Question: I am trying to create an MDX query to calculate the top selling stores for a territory, then subtotal the territory.
I have used the TOPCOUNT function with the GENERATE function to create a SET for the Top Locations, however I am having real trouble trying to sub total each territory.
My MDX is as follows:
'''
WITH SET [TopLocationsPerTerritory] AS
GENERATE(
Except ([Locations].[Territory].MEMBERS, [Locations].[Territory].[All]),
TOPCOUNT(
{[Locations].[Territory].CurrentMember} * Except ([Locations].[Location Hierarchy].[Location].MEMBERS,[Locations].[Location Hierarchy].[Location].[All]),
5,
[Measures].[SLS ($)]
)
)
SELECT {
[Measures].[SLS YTD ($)],
[Measures].[SbD BUD SLS YTD ($)],
[Measures].[SbD BUD v ACT SLS YTD VAR %],
[Measures].[SLS LFL YTD %],
[Measures].[SLS GP YTD ($)],
[Measures].[SbD BUD GP YTD ($)],
[Measures].[SbD BUD v ACT GP YTD VAR %],
[Measures].[SLS LFL GP YTD %],
[Measures].[SLS ($)],
[Measures].[SbD BUD GP ($)],
[Measures].[SbD BUD v ACT SLS VAR %],
[Measures].[SLS LFL %],
[Measures].[SLS GP ($)],
[Measures].[SbD BUD GP ($)],
[Measures].[SbD BUD v ACT GP VAR %],
[Measures].[SLS LFL GP %]
} ON COLUMNS,
(
[TopLocationsPerTerritory]
) on ROWS
'''
And the results are good.

However I have tried several ways and cannot get a sub total for each territory. I managed to get a aggregate of the whole dataset however that is not what I need.
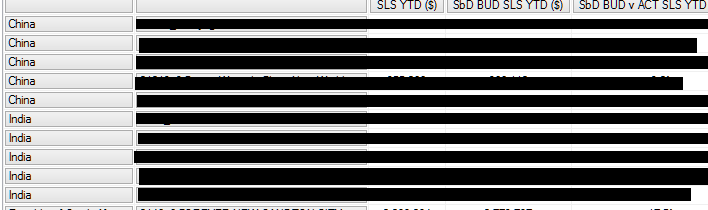
Answer: Try a 'union' with the 'All' member:
'''
WITH
SET [TopLocationsPerTerritory] AS
Generate
(
Except
(
[Locations].[Territory].MEMBERS
,[Locations].[Territory].[All]
)
,Union
(
TopCount
(
{[Locations].[Territory].CurrentMember}
*
Except
(
[Locations].[Location Hierarchy].[Location].MEMBERS
,[Locations].[Location Hierarchy].[Location].[All]
)
,5
,[Measures].[SLS ($)]
)
,(
[Locations].[Territory].CurrentMember
,[Locations].[Location Hierarchy].[Location].[All]
)
)
)
...
...
...
'''
Prototyping in 'AdvWrks' the above seems to work fine:
'''
WITH
SET [Top5StatesPerCountry] AS
Generate
(
[Country].[Country].MEMBERS
,Union
(
TopCount
(
[Country].CurrentMember * [State-Province].[State-Province].MEMBERS
,5
,[Measures].[Internet Order Count]
)
,(
[Country].CurrentMember
,[State-Province].[All]
)
)
)
SELECT
{[Measures].[Internet Order Count]} ON COLUMNS
,{[Top5StatesPerCountry]} ON ROWS
FROM [Adventure Works];
'''
Here is a snippet of the result:

But the following is much simpler solution that does not bother with the 'union' inside 'generate':
'''
WITH
SET [Top5StatesPerCountry] AS
Generate
(
[Country].[Country].MEMBERS
,TopCount
(
(EXISTING
[State-Province].[State-Province].MEMBERS)
,5
,[Measures].[Internet Order Count]
)
)
SELECT
{[Measures].[Internet Order Count]} ON COLUMNS
,
[Country].[Country].MEMBERS
*
{
[Top5StatesPerCountry]
,[State-Province].[All]
} ON ROWS
FROM [Adventure Works];
'''
---
You could amend the script immediately above to this:
'''
WITH
SET [Top5StatesPerCountry] AS
Generate
(
[Country].[Country].MEMBERS
,TopCount
(
(EXISTING
[State-Province].[State-Province].MEMBERS)
,5
,[Measures].[Internet Order Count]
)
)
MEMBER [State-Province].[State-Province].[AGGREGTOP5] AS
AGGREGATE(EXISTING [Top5StatesPerCountry])
SELECT
{[Measures].[Internet Order Count]} ON COLUMNS
,
[Country].[Country].MEMBERS
*
{
[Top5StatesPerCountry]
,[State-Province].[All]
,[State-Province].[State-Province].[AGGREGTOP5]
} ON ROWS
FROM [Adventure Works];
'''